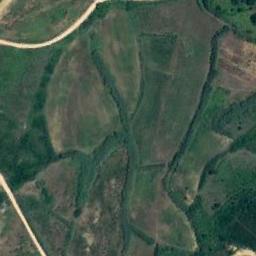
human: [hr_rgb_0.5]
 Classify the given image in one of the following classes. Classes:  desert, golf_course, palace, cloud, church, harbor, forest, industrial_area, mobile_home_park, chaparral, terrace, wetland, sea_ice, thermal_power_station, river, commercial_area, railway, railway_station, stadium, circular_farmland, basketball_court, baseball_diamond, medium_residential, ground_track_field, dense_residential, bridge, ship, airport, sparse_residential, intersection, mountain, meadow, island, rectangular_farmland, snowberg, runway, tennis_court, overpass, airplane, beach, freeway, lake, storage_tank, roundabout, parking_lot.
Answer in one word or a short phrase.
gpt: terrace